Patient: sex F, age 71
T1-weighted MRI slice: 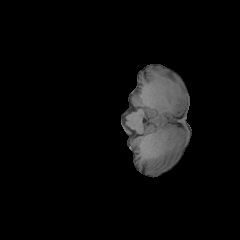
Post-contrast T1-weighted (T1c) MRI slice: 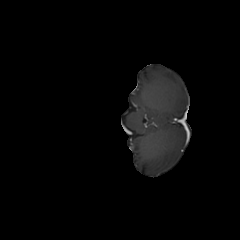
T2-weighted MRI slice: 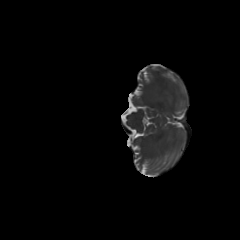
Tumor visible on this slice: no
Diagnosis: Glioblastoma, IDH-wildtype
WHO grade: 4